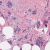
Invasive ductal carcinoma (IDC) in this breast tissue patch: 1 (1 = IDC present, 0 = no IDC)